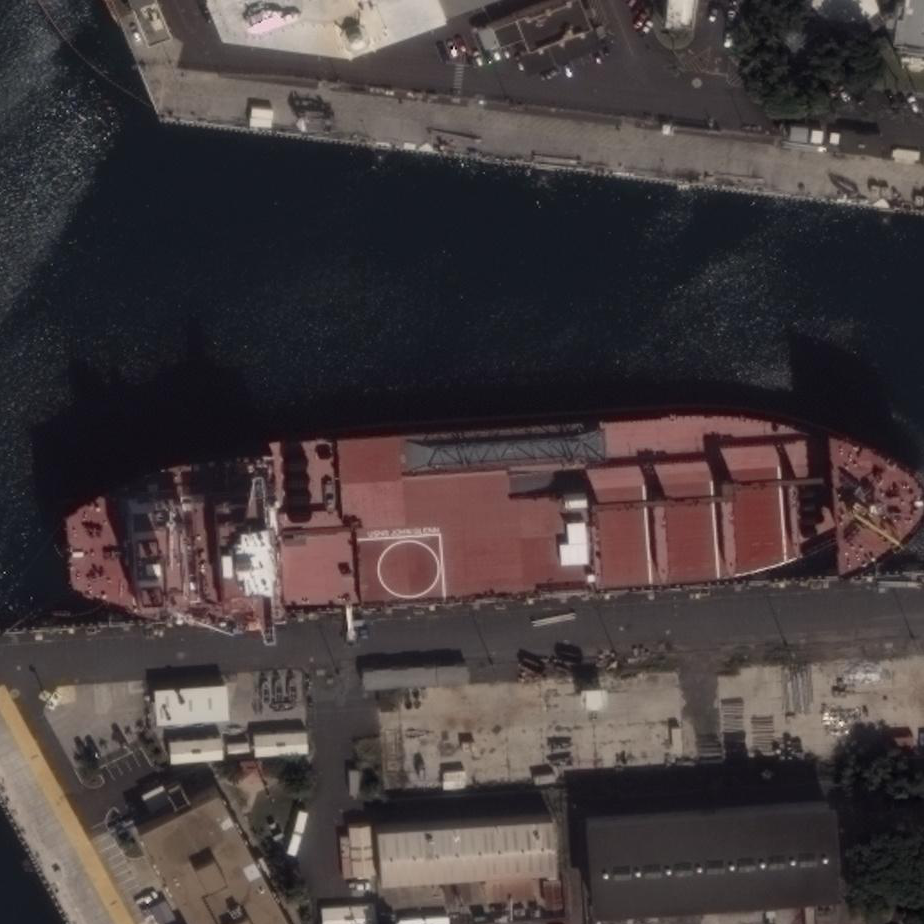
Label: Cargo_ship